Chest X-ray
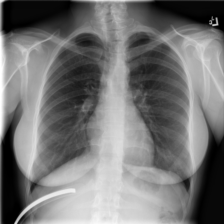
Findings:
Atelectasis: negative
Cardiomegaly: negative
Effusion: negative
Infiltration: negative
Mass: negative
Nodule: negative
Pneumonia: negative
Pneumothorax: negative
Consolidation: negative
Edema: negative
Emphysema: negative
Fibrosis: negative
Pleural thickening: negative
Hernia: negative